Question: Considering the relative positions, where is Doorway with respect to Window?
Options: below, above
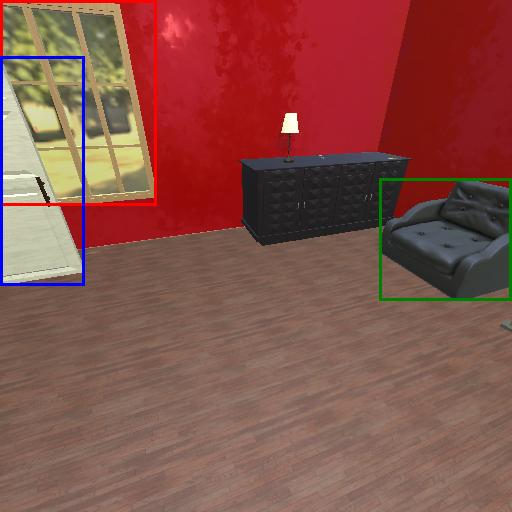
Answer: below